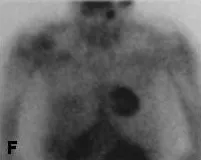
F; Thallium functional scanning showing retained thallium activity in the glenoid region at 4 hrs. Subsequent biopsy was consistent with Ewing's sarcoma.
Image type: radiology (scintigraphy)